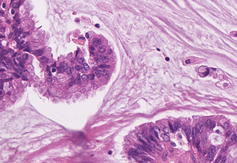
Tumor epithelial tissue: yes
Tumor-associated stroma tissue: no
Normal tissue: no